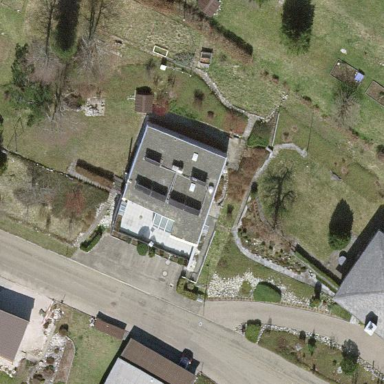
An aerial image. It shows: Simple house.